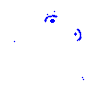
Particle: electron